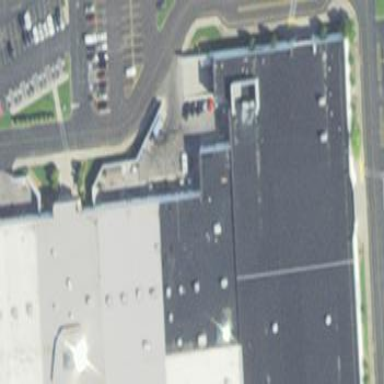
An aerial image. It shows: Department store.